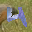
Label: 4